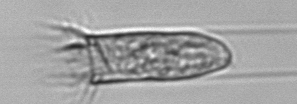
Label: Eutintinnus